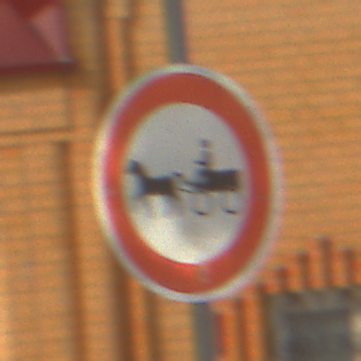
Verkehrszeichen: VerbotGespannfuhrwerke
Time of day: MorningAfternoon
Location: Outdoor (Urban)
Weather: PartlyCloudy
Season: NotSpecified
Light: Natural